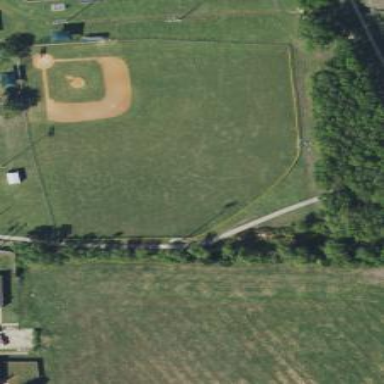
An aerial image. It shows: Baseball pitch for leisure and sports activities.